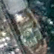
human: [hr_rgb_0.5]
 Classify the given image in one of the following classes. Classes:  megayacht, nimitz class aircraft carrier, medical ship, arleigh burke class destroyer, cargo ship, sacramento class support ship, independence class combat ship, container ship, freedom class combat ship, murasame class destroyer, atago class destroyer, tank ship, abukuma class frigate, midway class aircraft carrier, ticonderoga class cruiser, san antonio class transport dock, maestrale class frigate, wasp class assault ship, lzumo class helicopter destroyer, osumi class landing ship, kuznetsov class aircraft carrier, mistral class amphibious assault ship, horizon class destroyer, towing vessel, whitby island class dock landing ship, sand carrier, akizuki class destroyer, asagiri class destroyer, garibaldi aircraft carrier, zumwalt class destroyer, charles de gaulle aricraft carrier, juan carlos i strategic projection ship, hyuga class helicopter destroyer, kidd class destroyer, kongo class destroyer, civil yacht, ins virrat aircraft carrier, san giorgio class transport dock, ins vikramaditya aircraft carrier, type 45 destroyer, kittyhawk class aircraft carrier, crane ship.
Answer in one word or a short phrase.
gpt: Towing vessel